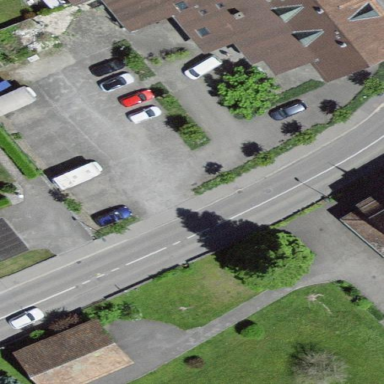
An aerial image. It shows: Flat roofed parking lot with surface parking.